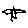
Label: bird